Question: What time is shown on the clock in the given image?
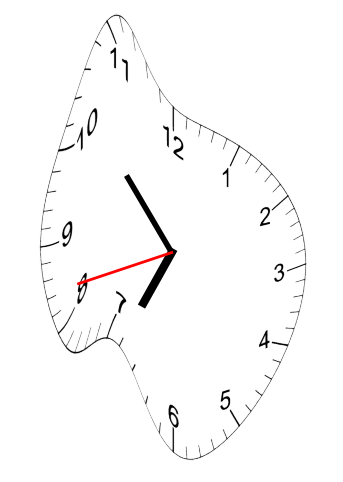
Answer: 06:52:42